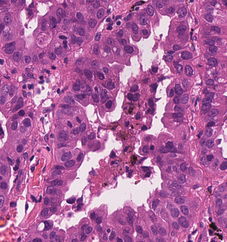
Tumor epithelial tissue: yes
Tumor-associated stroma tissue: yes
Normal tissue: no